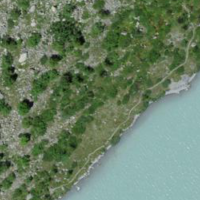
EUNIS habitat code: 31
Species observed at this site:
Hesperia comma